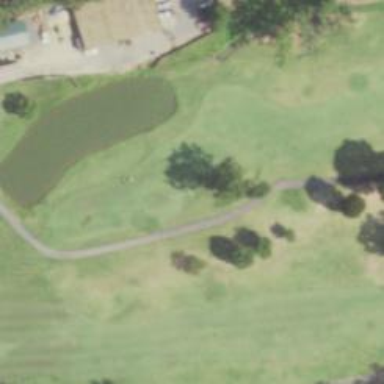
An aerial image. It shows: Golf hole.